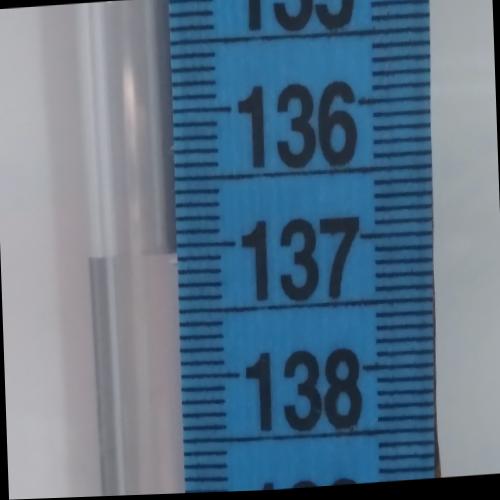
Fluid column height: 137.1 cm